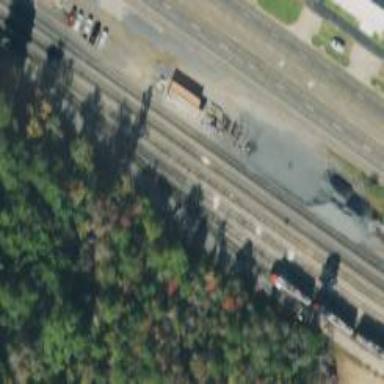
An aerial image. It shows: Railway track.